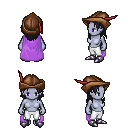
a pixel art fantasy rpg character, female body template, dark elf, purple skin, lavender cape, white pants, raven long hairstyle, leather cap, metal boots, four views (front, back, left, right), 2x2 character sprite sheet, small pixel art, hard edges, no anti-aliasing